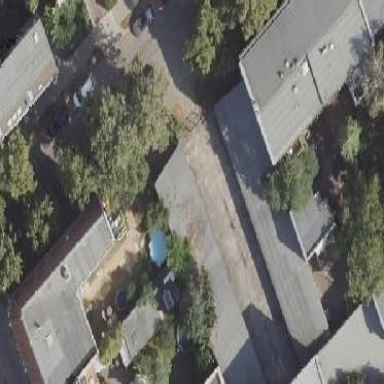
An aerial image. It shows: Group of garages.